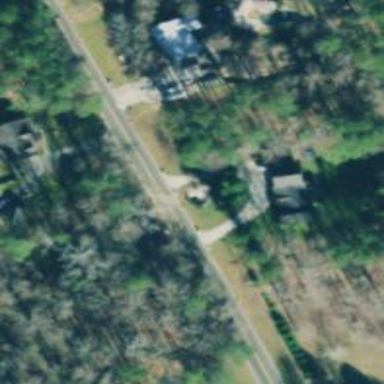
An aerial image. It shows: Culvert tunnel.